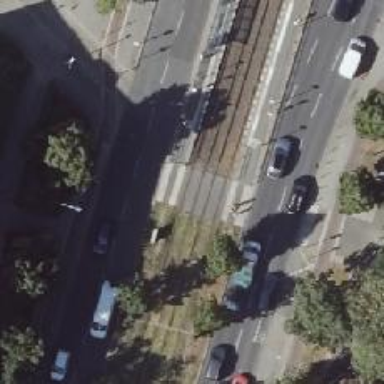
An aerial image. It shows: Tram railway line with electrified contact line.